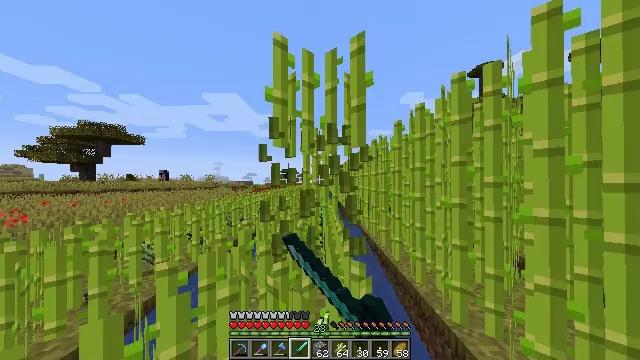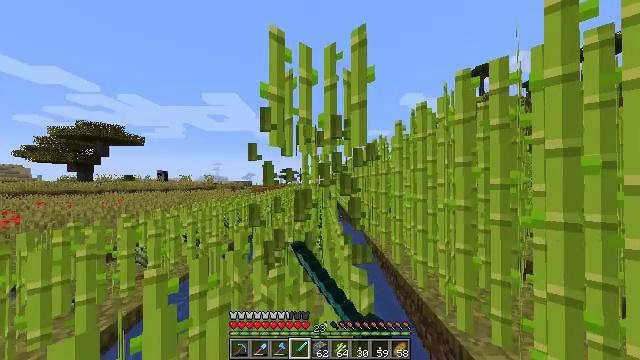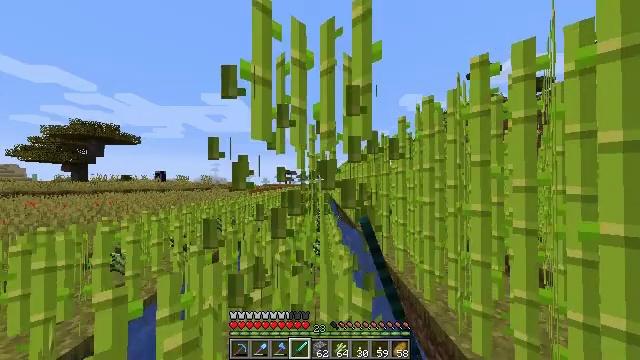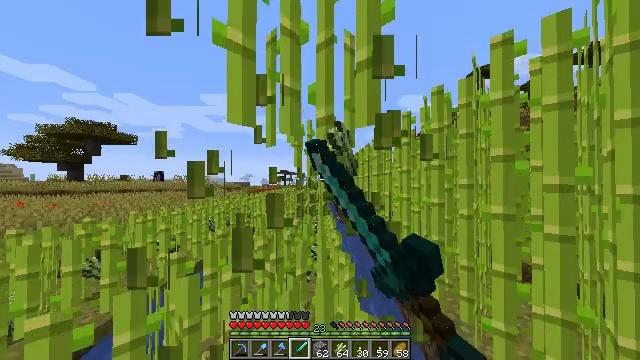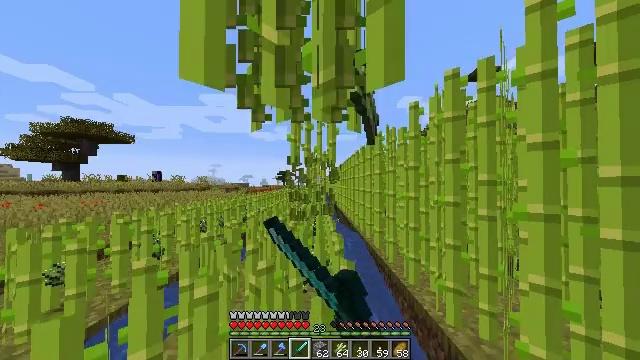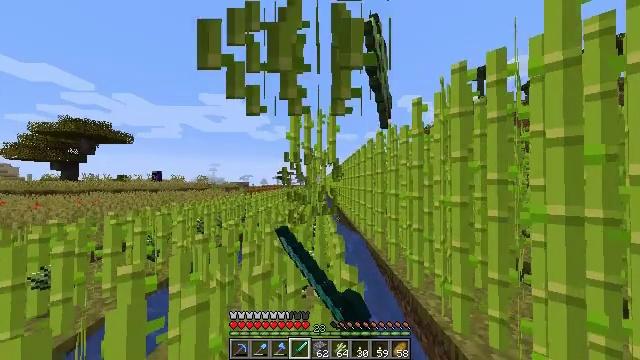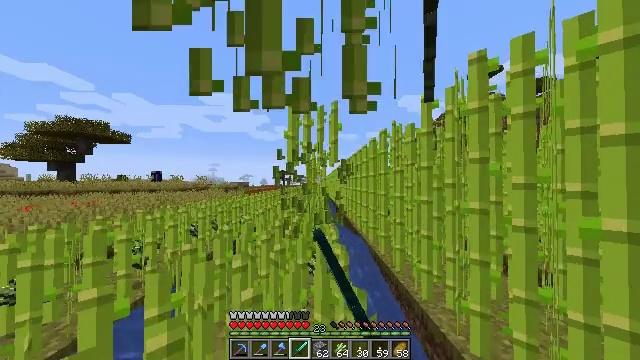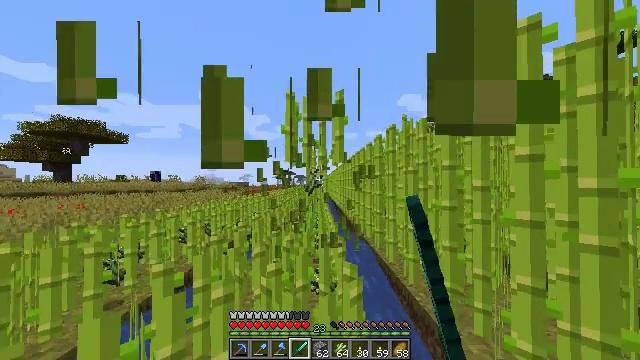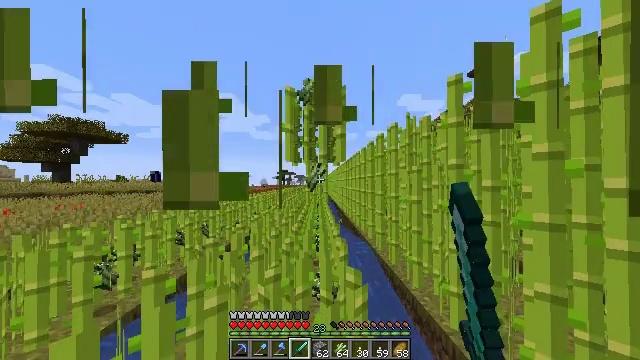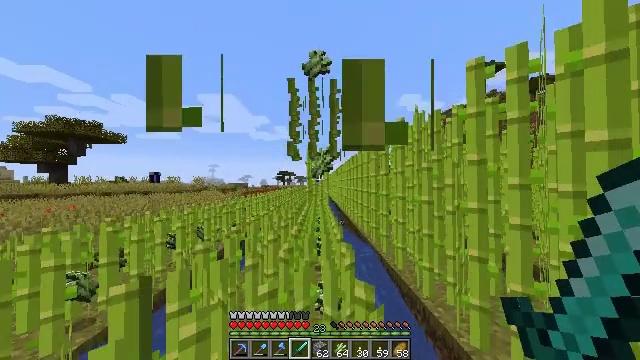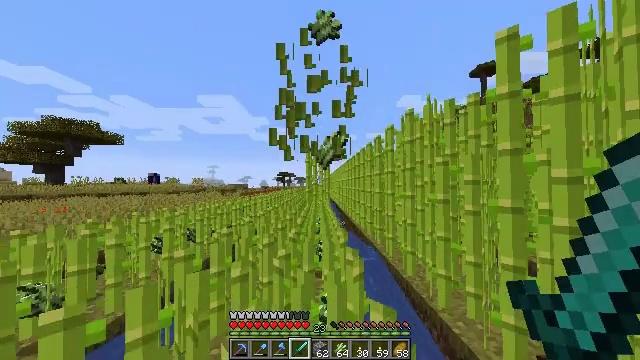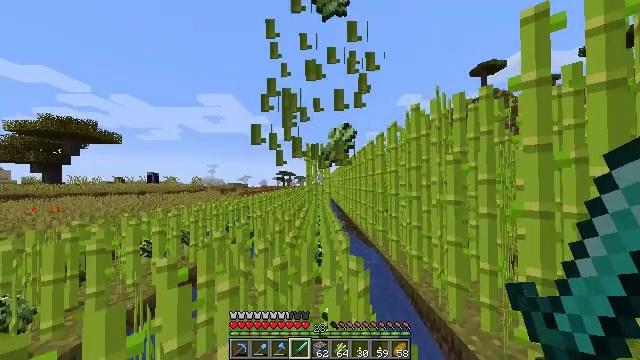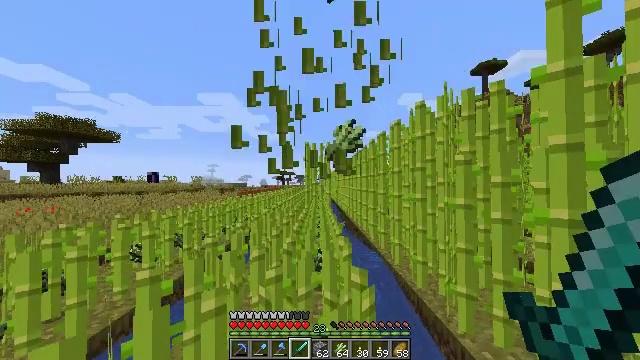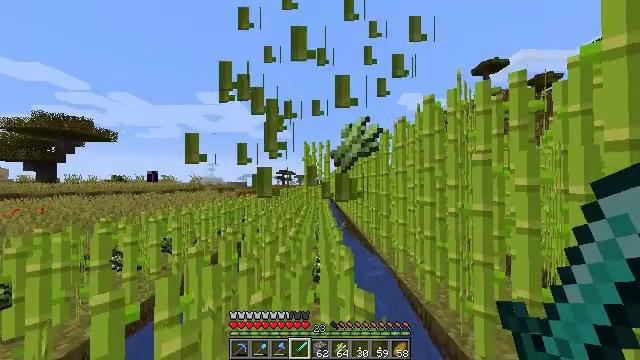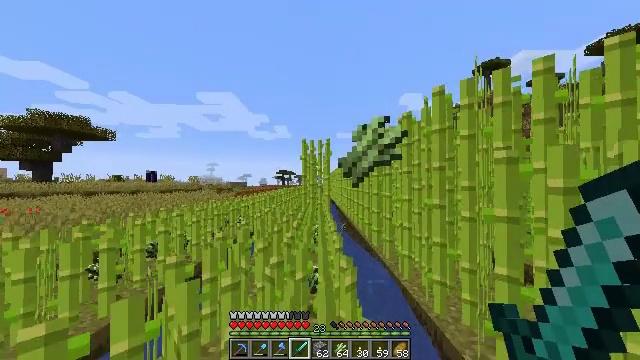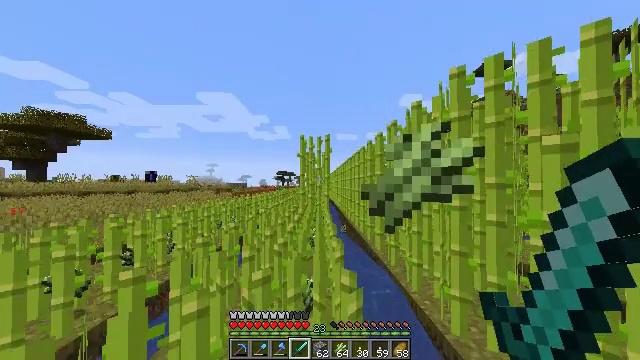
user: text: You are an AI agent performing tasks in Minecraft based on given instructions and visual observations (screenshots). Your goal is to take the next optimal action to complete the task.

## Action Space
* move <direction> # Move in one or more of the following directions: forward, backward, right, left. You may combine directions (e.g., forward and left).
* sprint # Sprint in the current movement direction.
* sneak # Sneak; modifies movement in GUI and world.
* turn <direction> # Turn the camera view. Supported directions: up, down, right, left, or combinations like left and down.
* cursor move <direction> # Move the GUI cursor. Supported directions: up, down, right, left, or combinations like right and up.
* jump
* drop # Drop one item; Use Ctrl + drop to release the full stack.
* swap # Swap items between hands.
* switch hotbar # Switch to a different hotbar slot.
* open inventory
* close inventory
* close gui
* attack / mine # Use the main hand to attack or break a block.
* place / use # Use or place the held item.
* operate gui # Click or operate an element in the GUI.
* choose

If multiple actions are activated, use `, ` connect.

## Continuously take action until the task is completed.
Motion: motion action
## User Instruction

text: Collect sugar cane near water sources.
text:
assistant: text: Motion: move forward, sprint, attack / mine
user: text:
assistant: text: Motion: move forward, sprint, attack / mine
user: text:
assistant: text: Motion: move forward, sprint, attack / mine
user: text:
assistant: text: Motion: move forward, sprint, attack / mine
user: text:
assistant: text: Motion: move forward, sprint, attack / mine
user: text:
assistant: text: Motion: move forward, sprint, attack / mine
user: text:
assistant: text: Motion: move forward, sprint, attack / mine
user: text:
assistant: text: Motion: move forward, sprint, attack / mine
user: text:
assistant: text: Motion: move forward, sprint, attack / mine
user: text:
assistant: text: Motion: move forward, sprint, attack / mine
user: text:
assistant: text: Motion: move forward, sprint, attack / mine
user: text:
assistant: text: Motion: move forward, sprint, attack / mine
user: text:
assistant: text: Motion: move forward, sprint, attack / mine
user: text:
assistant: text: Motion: move forward, sprint, attack / mine
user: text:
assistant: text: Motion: move forward, sprint, attack / mine
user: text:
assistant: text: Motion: move forward, sprint, attack / mine
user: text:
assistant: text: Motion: move forward, sprint, attack / mine
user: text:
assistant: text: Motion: move forward, sprint, attack / mine
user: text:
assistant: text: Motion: move forward, sprint, attack / mine
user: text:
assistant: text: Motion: move forward, sprint, attack / mine
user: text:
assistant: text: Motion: move forward, sprint, attack / mine
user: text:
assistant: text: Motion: move forward, sprint, attack / mine
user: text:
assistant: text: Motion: move forward, sprint, attack / mine
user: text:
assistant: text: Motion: move forward, sprint, attack / mine
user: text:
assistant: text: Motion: move forward, sprint, attack / mine
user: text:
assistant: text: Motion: move forward, sprint, attack / mine
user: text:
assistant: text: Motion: move forward, sprint, turn right, attack / mine
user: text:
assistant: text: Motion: move forward, sprint, attack / mine
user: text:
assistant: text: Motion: move forward, sprint, attack / mine
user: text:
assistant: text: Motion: move forward, sprint, attack / mine